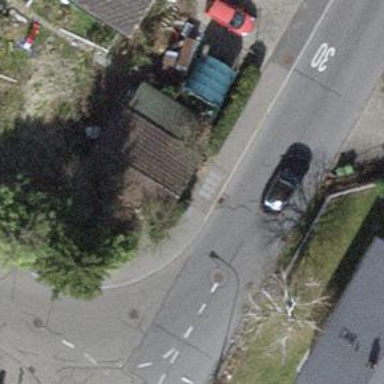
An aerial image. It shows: Sidewalk along the footway.